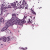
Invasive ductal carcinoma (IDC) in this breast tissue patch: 1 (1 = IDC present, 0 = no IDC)